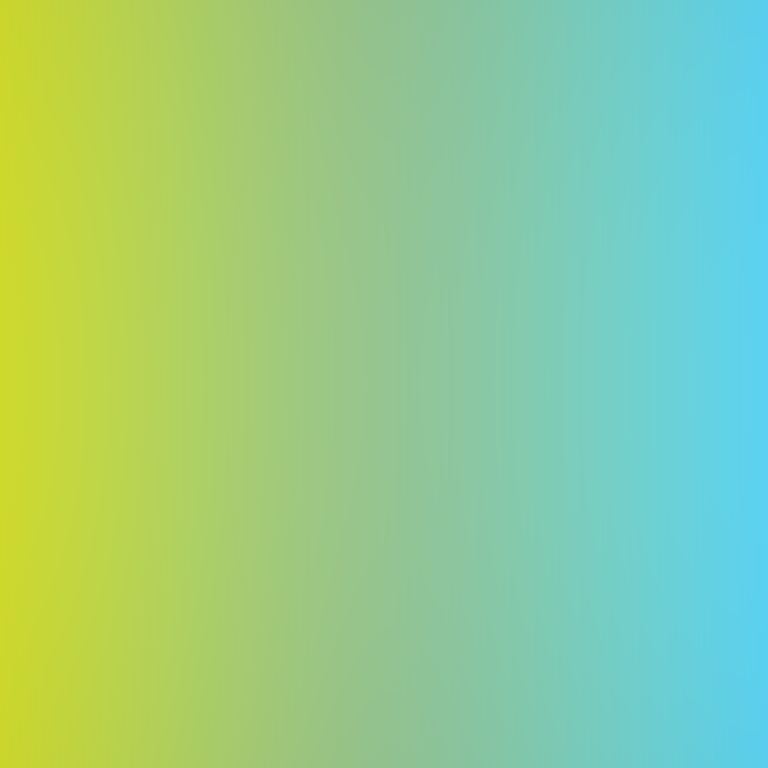
Abstract light effect, smooth gradient from yellow to cyan, calm atmosphere, soft glow, no room, no furniture, no objects.